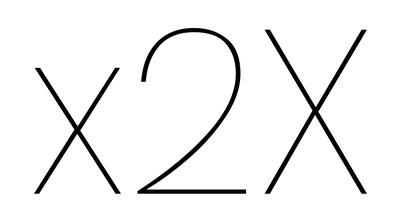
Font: Poppins-Thin